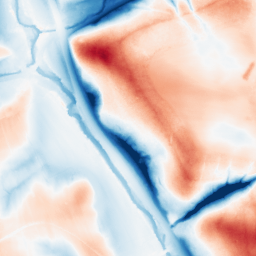
Category: classical
Decomposition family: gaussian_anisotropic
Decomposition parameters: sigma_x: 20
sigma_y: 20
Upsampling method: sinc_blackman
Upsampling parameters: scale: 4
kernel_size: 16
Upsampling scale: 4